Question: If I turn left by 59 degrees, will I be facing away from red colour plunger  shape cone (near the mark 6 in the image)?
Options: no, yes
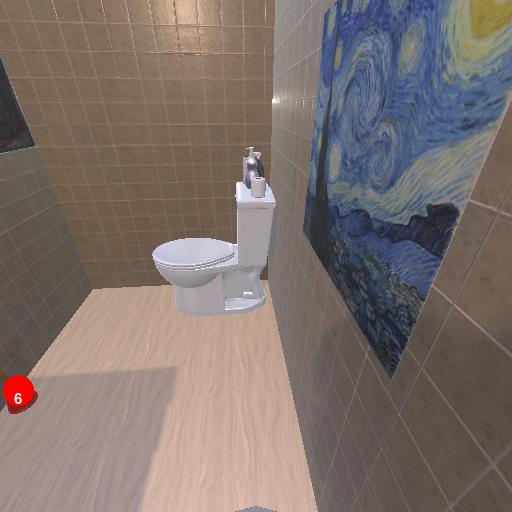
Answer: no